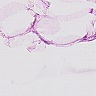
Metastatic tissue present: no